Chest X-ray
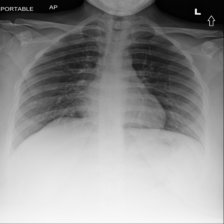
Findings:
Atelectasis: negative
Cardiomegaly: negative
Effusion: negative
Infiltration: negative
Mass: negative
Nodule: positive
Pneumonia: negative
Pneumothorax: negative
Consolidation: negative
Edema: negative
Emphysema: negative
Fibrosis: negative
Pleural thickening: negative
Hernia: negative